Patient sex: F
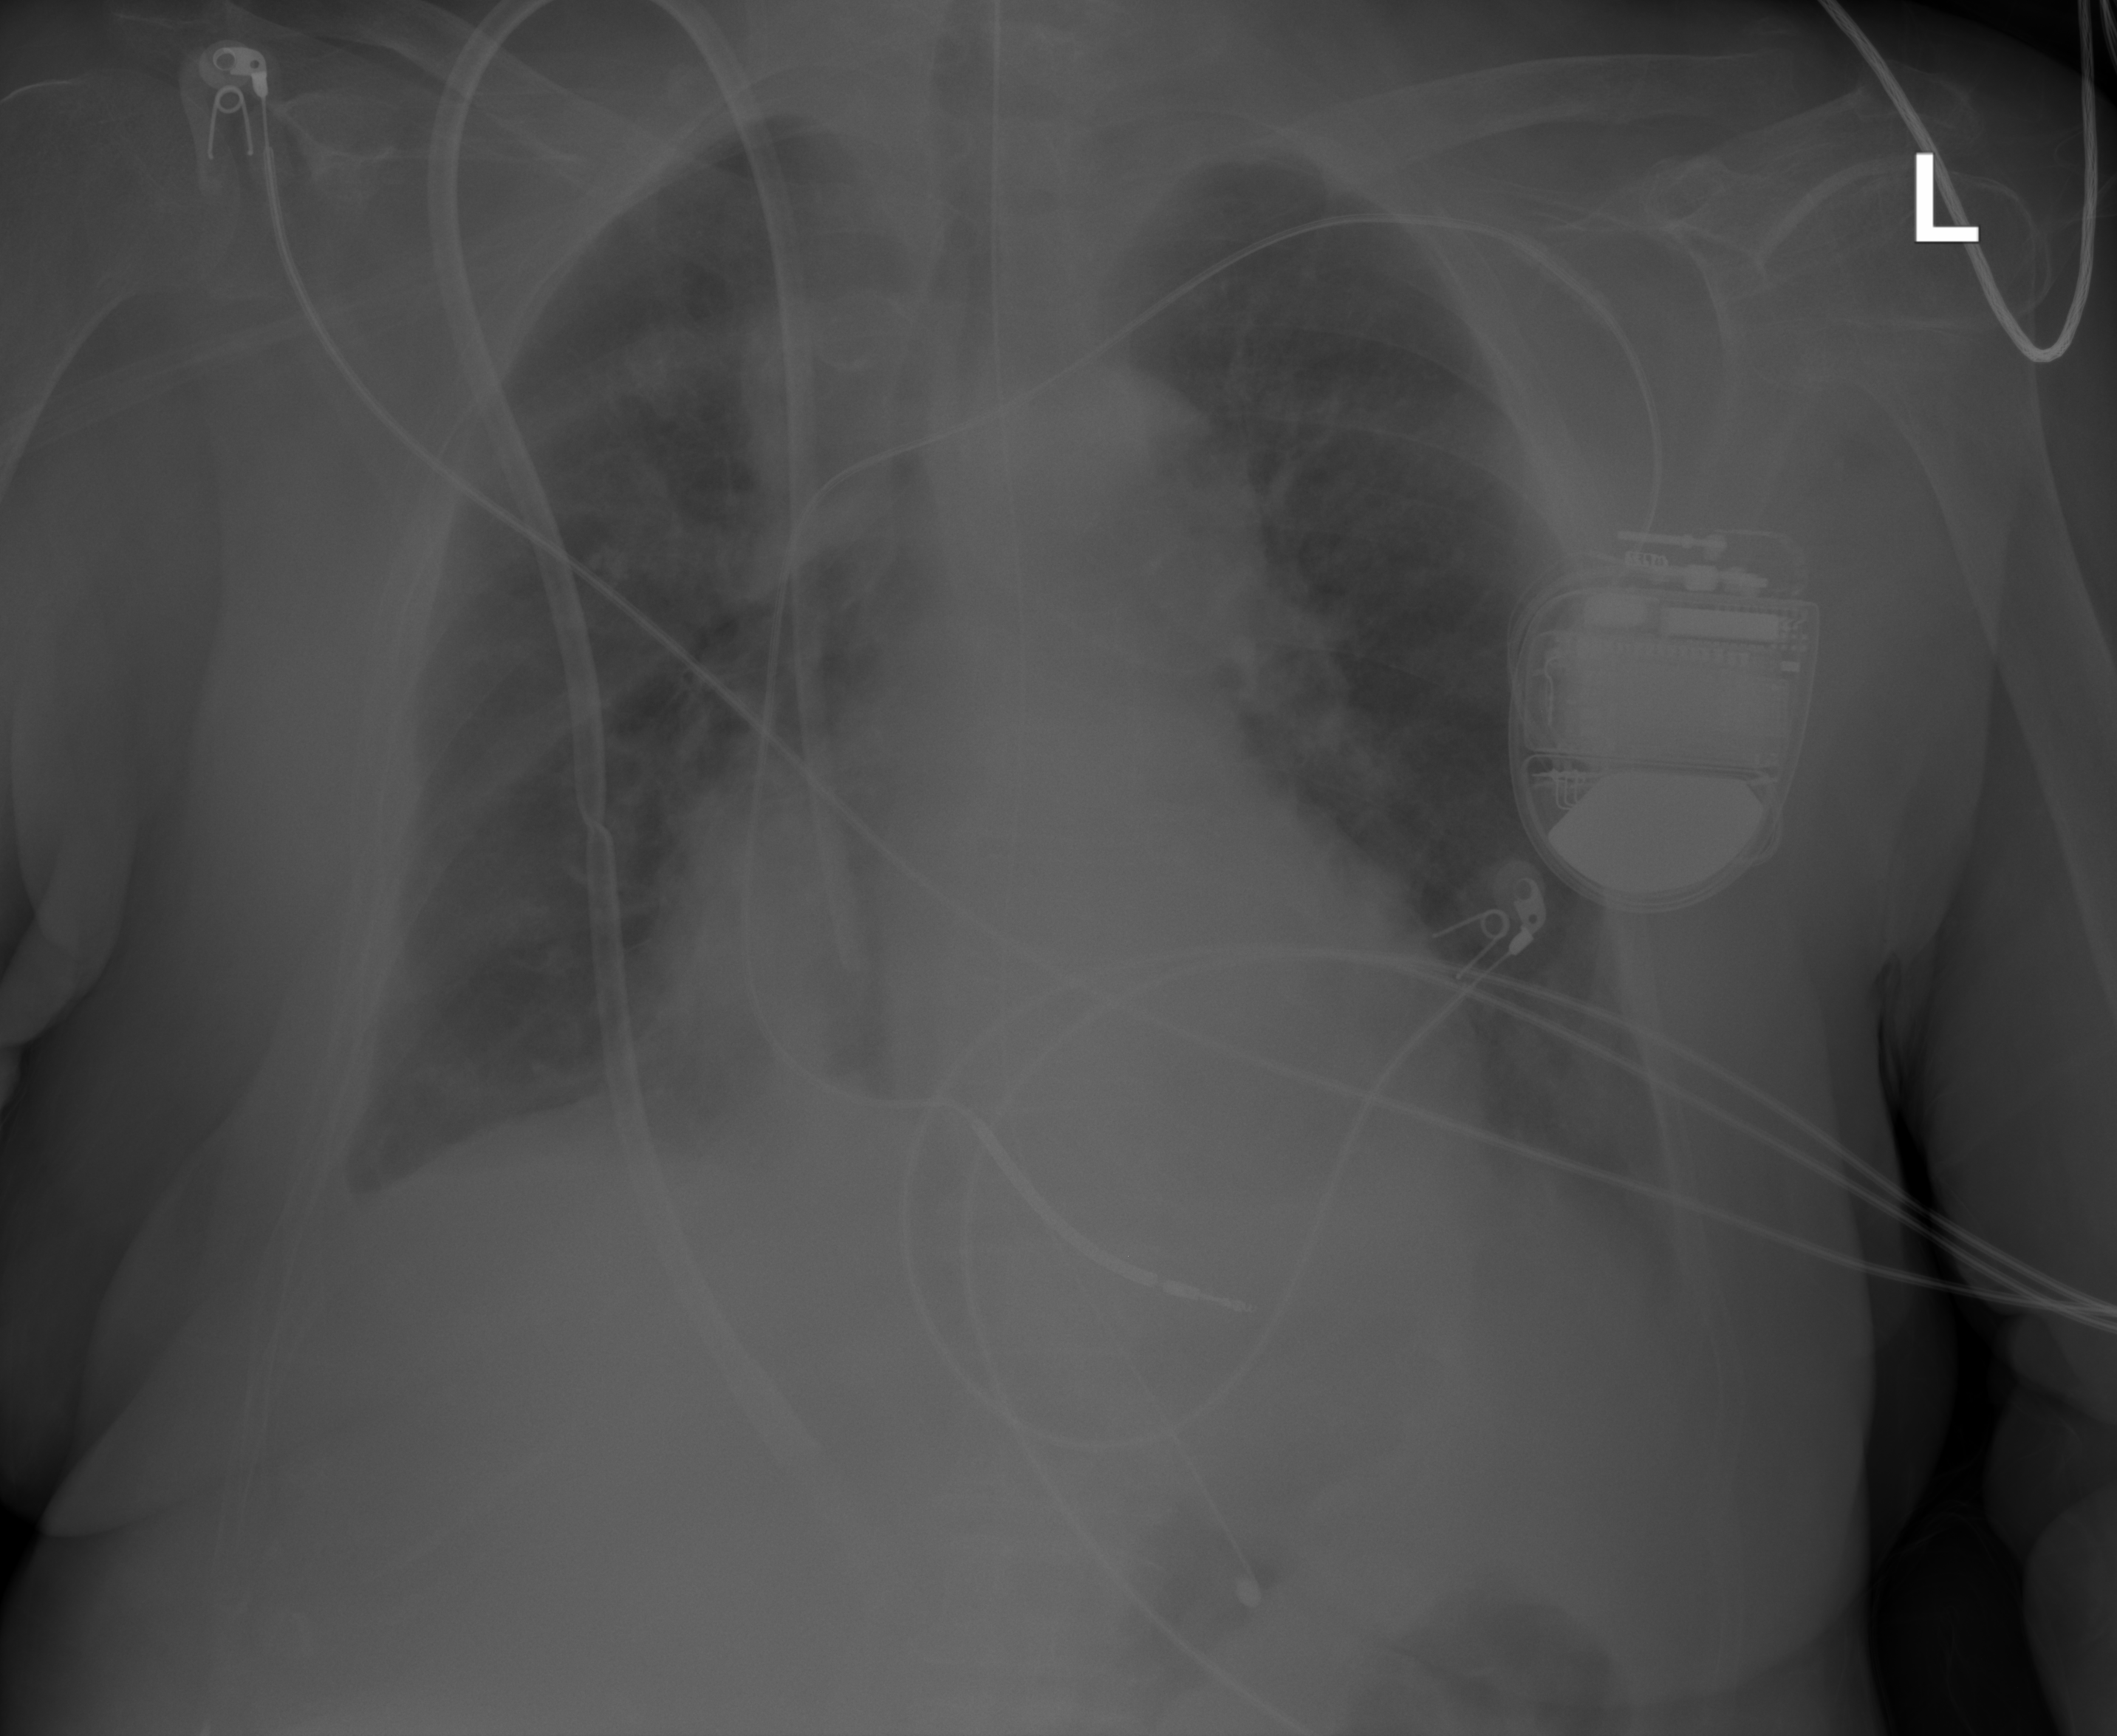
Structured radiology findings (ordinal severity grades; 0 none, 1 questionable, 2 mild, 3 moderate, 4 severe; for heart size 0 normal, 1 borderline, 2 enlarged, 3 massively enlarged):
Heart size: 1
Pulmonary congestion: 2
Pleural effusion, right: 2
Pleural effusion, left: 2
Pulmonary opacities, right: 2
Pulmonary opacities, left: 0
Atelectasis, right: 2
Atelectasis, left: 2